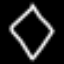
Label: diamond